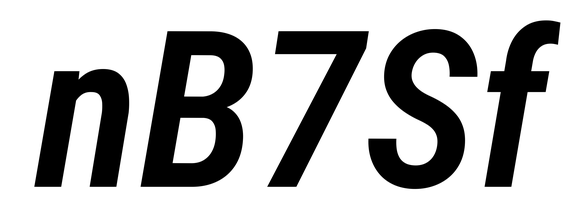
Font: Roboto-Italic_Condensed_SemiBold_Italic